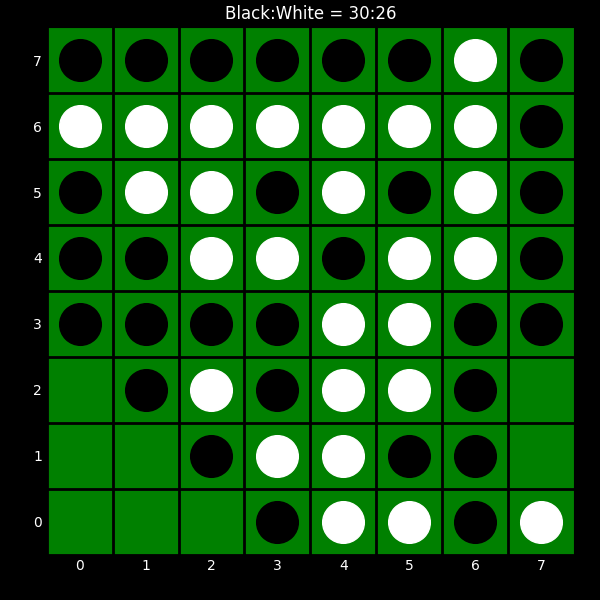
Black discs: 30
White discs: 26